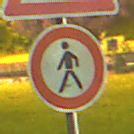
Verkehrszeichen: VerbotFussgaenger
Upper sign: Arbeitsstelle
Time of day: Night
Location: Outdoor (Urban)
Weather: PartlyCloudy
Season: NotSpecified
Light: Artificial